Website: bh-photo
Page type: billing-address
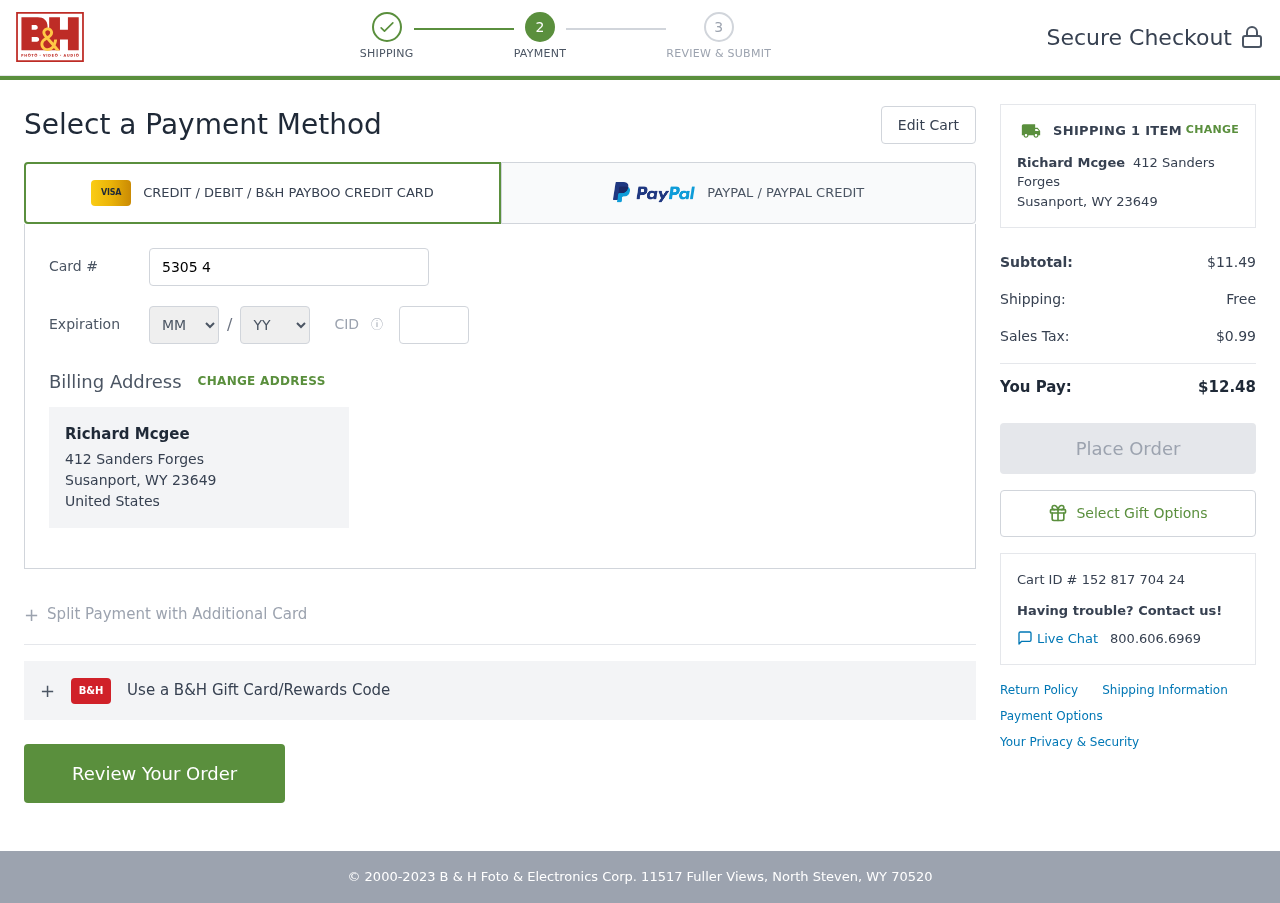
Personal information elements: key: PII_CARD_CVV
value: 619
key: PII_CARD_EXPIRY_MONTH
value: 12
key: PII_CARD_EXPIRY_YEAR
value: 28
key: PII_CARD_NUMBER
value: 5305 4483 4497 7261
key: PII_CITY_STATE_ZIP
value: Susanport, WY 23649
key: PII_COUNTRY
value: United States
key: PII_FULLNAME
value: Richard Mcgee
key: PII_STREET
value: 412 Sanders Forges
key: PII_FULLNAME2
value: Richard Mcgee
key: PII_STREET2
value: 412 Sanders Forges
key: PII_CITY_STATE_ZIP2
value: Susanport, WY 23649
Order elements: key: ORDER_NUM_ITEMS
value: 1
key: ORDER_SUBTOTAL
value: $11.49
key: ORDER_SHIPPING_COST
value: Free
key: ORDER_TAX
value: $0.99
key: ORDER_TOTAL
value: $12.48
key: ORDER_ID
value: Cart ID # 152 817 704 24